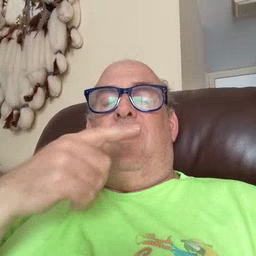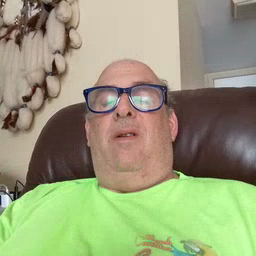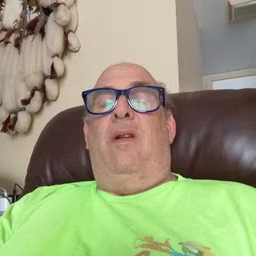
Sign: say